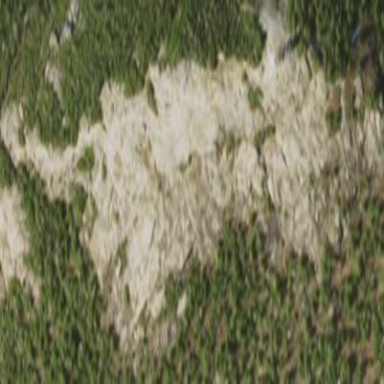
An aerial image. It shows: Landscape dominated by bare rock.